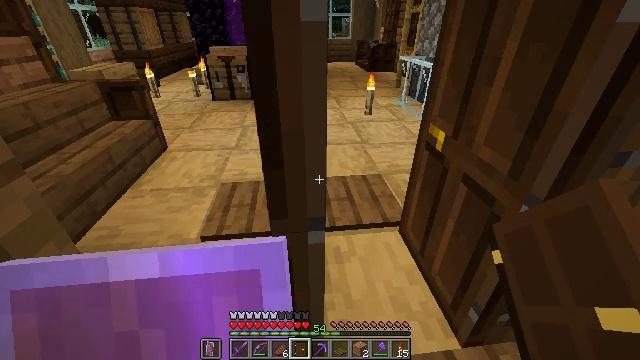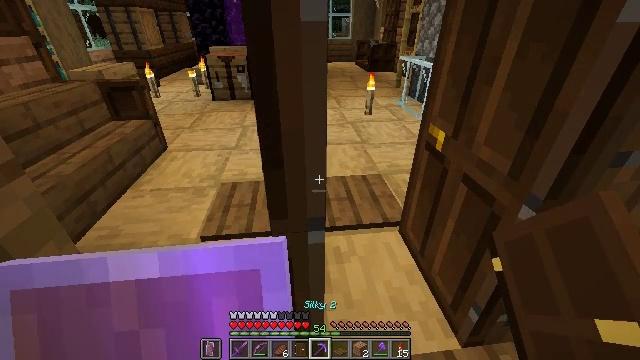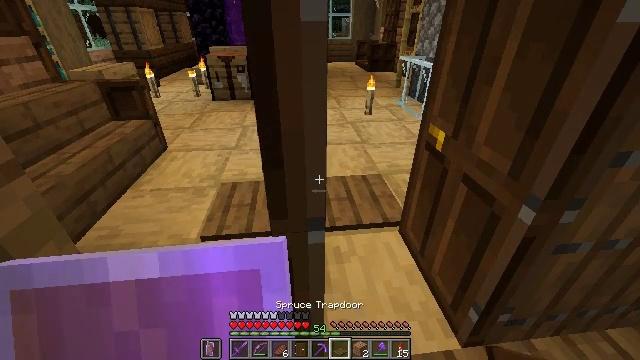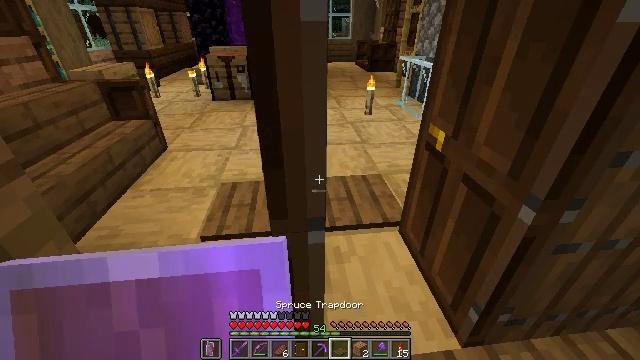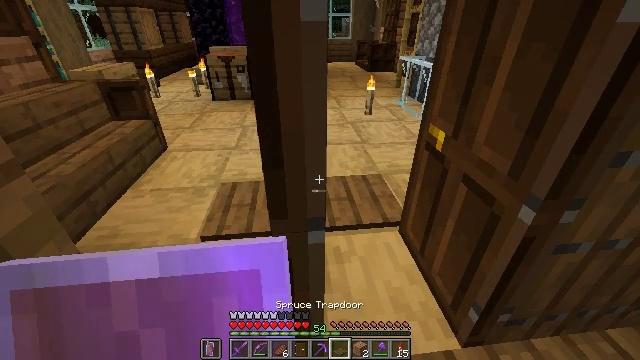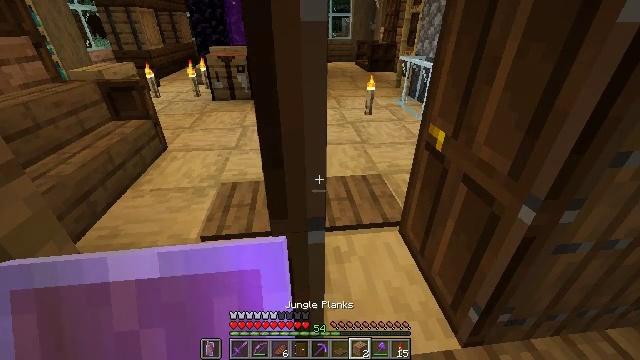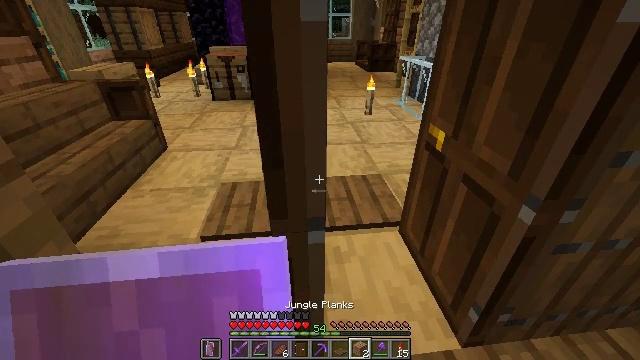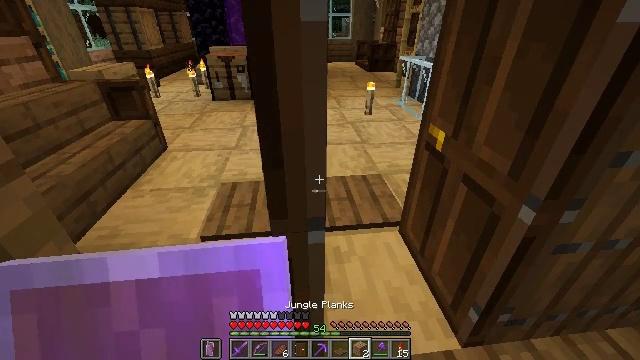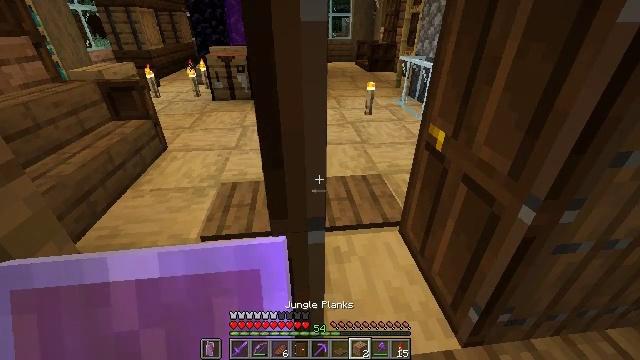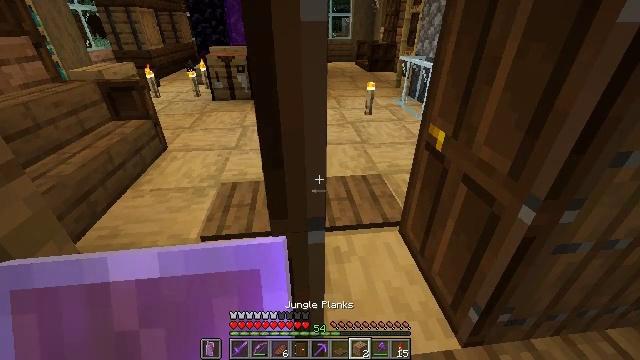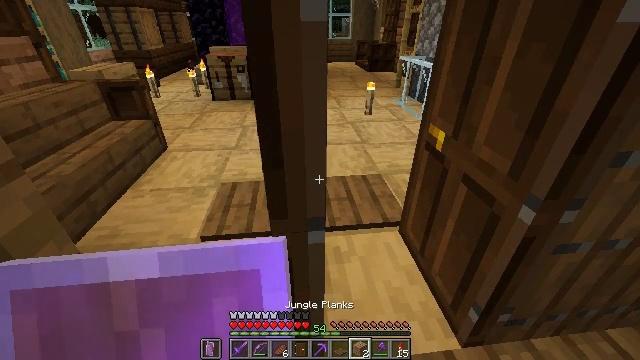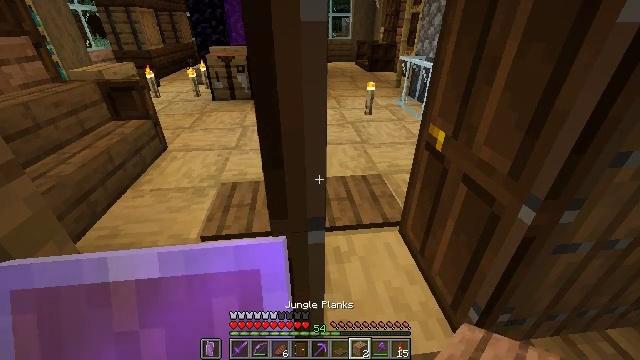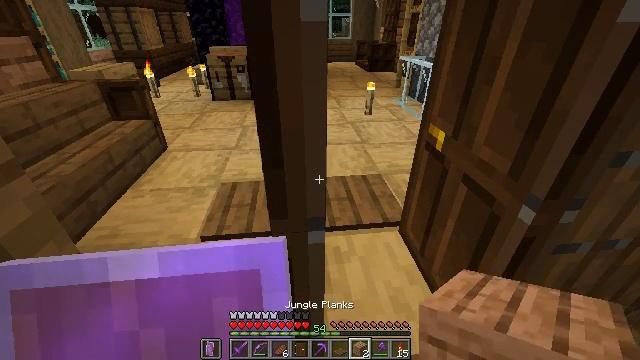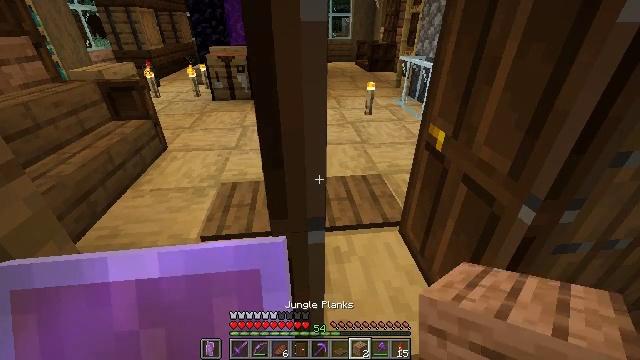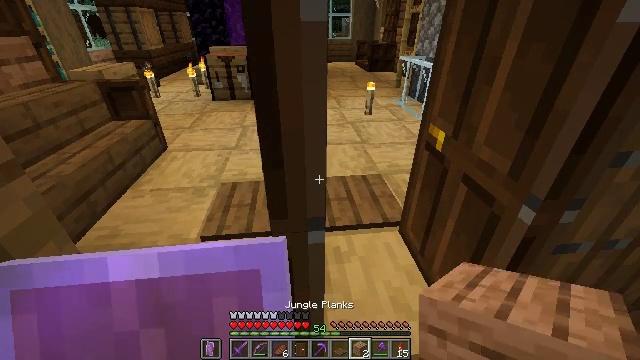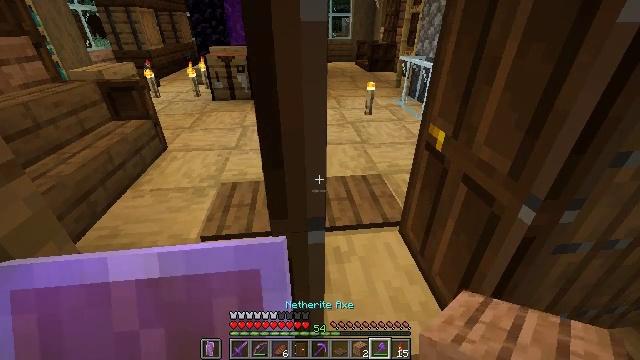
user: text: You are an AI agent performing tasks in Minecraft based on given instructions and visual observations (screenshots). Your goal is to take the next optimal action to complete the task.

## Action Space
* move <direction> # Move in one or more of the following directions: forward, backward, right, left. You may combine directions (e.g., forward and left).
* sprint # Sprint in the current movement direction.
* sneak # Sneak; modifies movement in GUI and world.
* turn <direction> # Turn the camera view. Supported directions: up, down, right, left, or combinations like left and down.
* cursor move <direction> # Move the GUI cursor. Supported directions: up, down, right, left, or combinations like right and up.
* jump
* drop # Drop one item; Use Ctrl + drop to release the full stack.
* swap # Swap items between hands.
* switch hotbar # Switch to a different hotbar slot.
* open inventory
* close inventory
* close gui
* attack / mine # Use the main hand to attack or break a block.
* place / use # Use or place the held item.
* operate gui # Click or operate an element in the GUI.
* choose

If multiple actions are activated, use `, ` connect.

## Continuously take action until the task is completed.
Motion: motion action
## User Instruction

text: Mine the dark oak door to remove it.
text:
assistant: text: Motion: no_op
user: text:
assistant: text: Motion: no_op
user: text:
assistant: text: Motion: no_op
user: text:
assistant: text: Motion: no_op
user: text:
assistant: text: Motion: no_op
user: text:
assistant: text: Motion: no_op
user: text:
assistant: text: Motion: no_op
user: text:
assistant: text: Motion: no_op
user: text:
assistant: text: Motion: no_op
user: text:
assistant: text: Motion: no_op
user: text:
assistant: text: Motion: no_op
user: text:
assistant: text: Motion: no_op
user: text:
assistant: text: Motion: no_op
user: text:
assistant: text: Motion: no_op
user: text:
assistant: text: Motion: no_op
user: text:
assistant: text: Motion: no_op
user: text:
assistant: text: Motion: no_op
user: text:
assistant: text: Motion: no_op
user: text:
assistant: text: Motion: no_op
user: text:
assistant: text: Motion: turn left
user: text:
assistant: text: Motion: turn left
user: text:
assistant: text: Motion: turn left
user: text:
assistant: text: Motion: no_op
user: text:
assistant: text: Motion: no_op
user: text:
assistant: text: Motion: no_op
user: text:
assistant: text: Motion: attack / mine
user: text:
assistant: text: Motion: attack / mine
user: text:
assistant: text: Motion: attack / mine
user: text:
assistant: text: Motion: attack / mine
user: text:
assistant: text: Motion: attack / mine